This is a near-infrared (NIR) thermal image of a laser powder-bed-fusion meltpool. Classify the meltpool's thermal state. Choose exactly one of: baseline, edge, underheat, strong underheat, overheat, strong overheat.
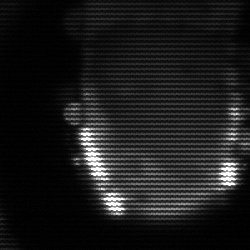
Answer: baseline